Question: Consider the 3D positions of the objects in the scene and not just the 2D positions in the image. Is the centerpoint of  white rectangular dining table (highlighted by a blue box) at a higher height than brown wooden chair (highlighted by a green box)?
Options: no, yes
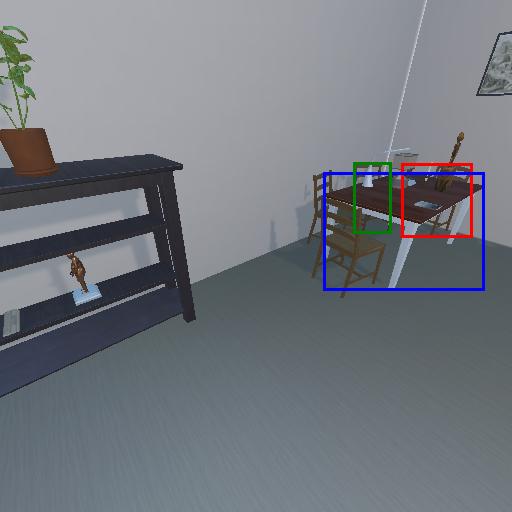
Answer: no